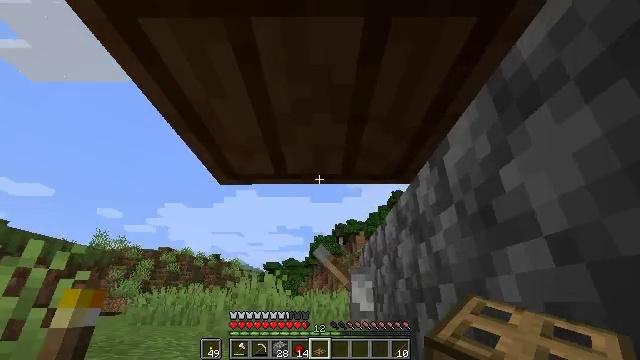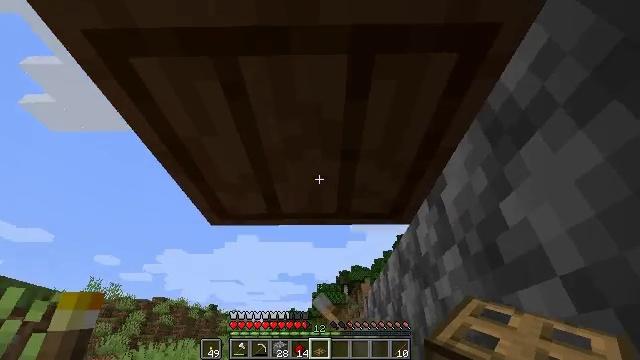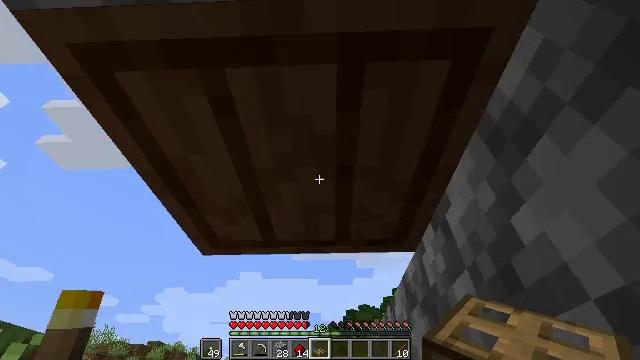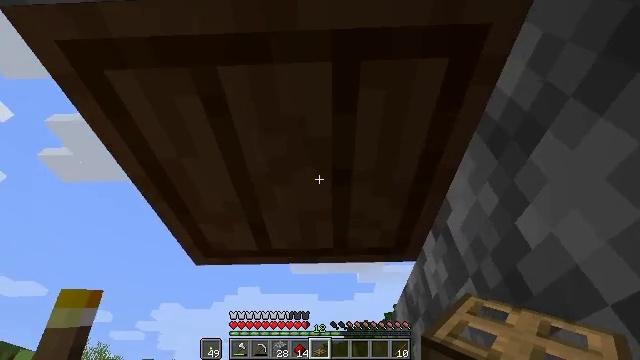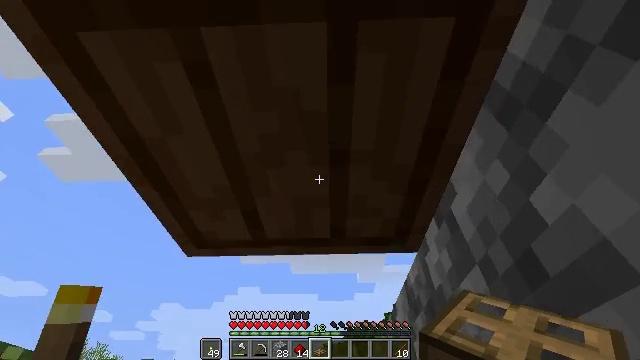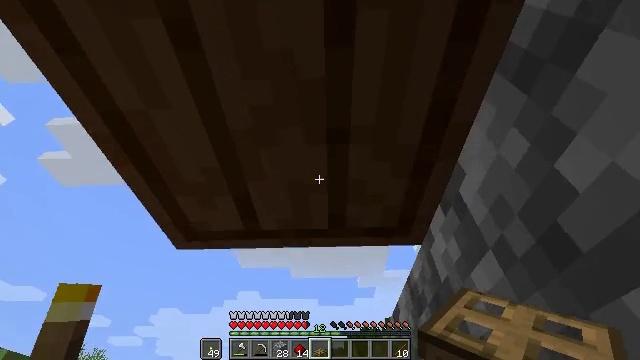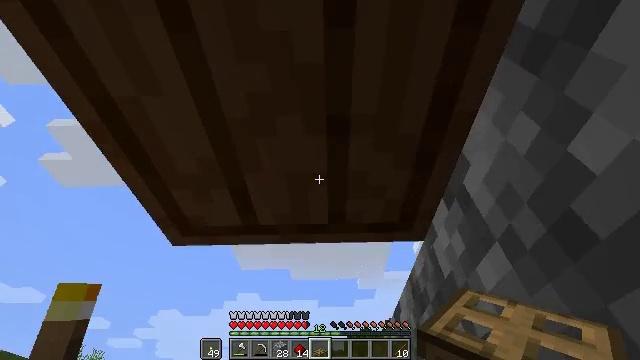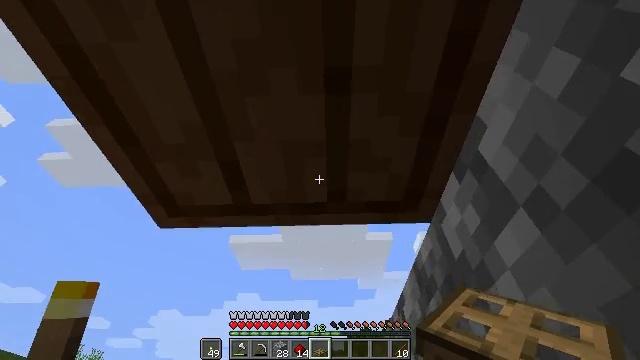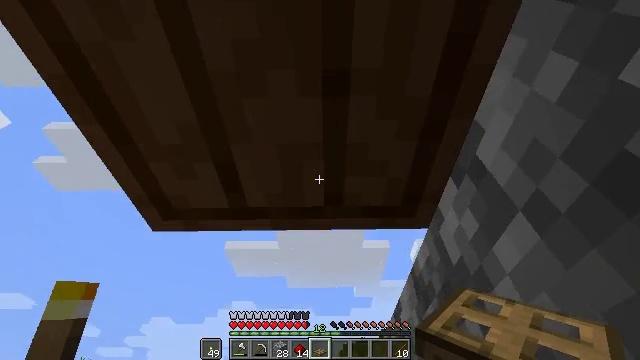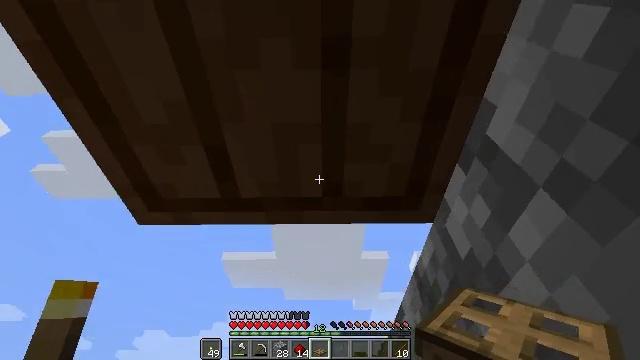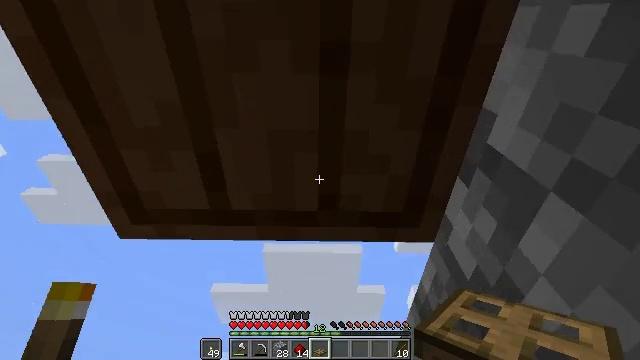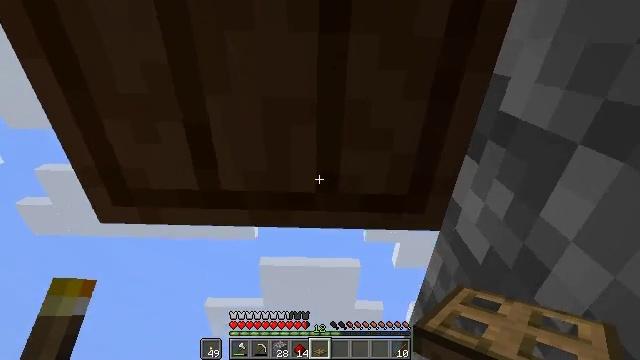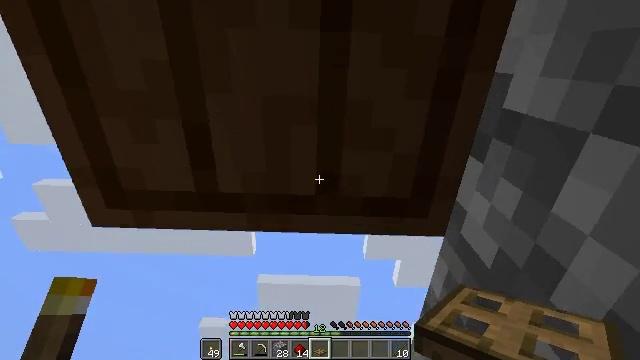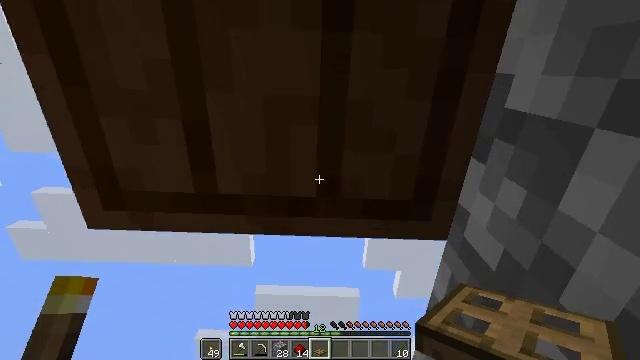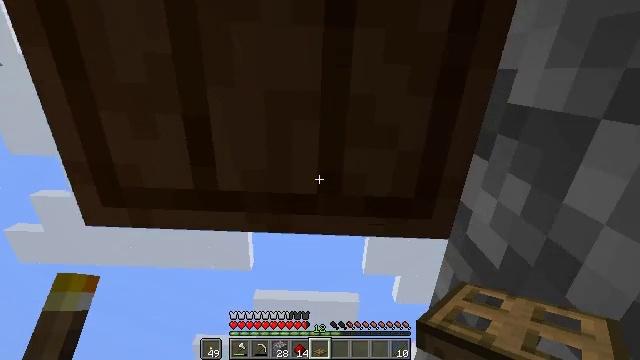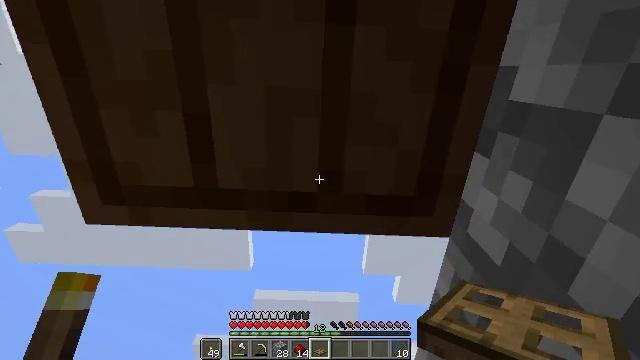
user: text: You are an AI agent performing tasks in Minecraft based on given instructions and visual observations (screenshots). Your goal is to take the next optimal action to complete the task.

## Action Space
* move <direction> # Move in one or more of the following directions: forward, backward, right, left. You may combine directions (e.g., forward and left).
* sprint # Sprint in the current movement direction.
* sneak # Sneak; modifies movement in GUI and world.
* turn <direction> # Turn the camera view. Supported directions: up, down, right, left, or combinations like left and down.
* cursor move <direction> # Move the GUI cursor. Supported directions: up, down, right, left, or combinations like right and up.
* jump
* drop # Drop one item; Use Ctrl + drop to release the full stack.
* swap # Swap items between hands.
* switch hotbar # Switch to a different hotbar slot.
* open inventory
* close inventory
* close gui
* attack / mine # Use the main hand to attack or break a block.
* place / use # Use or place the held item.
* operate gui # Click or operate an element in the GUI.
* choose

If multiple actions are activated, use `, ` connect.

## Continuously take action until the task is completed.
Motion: motion action
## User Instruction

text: Mine the composter block.
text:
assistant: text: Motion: move forward, turn up
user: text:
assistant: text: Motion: move forward, turn left and up
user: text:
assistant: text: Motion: move forward, turn up
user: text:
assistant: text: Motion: move forward
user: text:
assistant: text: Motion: move forward
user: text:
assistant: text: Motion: move forward
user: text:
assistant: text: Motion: move forward
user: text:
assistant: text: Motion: move forward, turn up
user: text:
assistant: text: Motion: move forward, turn up
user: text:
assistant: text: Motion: move forward, turn right and up
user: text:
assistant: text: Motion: move forward, turn up
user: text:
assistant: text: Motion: turn up
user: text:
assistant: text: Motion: turn up
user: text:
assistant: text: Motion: no_op
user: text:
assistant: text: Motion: no_op
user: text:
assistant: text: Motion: no_op
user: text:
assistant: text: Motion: no_op
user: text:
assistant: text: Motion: no_op
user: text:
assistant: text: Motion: no_op
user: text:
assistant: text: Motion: turn left and down
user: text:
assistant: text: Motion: turn down
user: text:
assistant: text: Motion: turn down
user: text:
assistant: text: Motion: turn down
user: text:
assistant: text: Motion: turn right and down
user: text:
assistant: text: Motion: turn right and down
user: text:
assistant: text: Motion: turn down
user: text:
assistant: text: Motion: turn left and down
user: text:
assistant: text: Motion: turn down
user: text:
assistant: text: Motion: turn down
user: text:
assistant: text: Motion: no_op